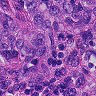
Metastatic tissue present: yes